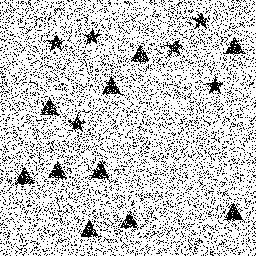
Squares: 0
Triangles: 10
Stars: 6
Total shapes: 16